Interaction volume radius: 10 \u00c5
Interaction volume height: 40 \u00c5
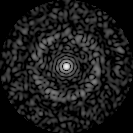
Disorder parameter: 0.8356